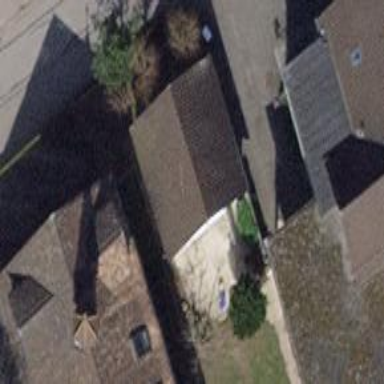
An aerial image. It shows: Group of garages.